На берегу реки, скорость течения которой равна $w$, в точке $A$ находится мальчик. Он может бежать по берегу со скоростью $\upsilon$ и плыть по реке со скоростью $u$ (относительно воды), причем $u < w$.
Определить, на каком расстоянии $x$ от точки $A$ находится та точка $C$ берега, откуда мальчик должен начать плыть, чтобы добраться до бакена $B$ за наименьшее время. Расстояние $BD$ от бакена до берега равно $h$, расстояние $AD$ равно $l$ (см. рис.).
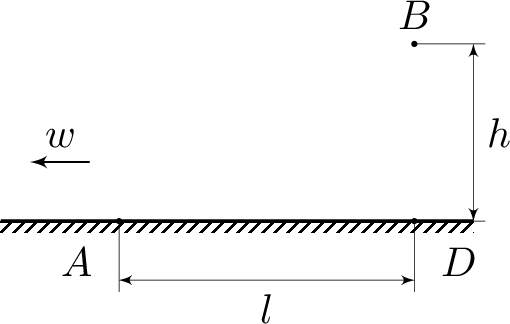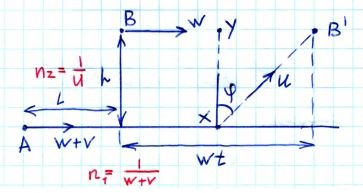
Решение: Сразу ясно, что $|AC| > L$, потому что при плавании мальчика сносит течением влево (из-за $w > u$), из этого следует, что он должен начать плыть правее точки $D$. Перейдем в систему отсчета (СО) течения.В новой СО мальчик бежит по берегу со скоростью $w+v$ и плывет со скоростью $u$. Точка $B$ «плывет» вправо со скоростью $w$.  Мальчик может доплыть до бакена за время $t$ тогда и только тогда, когда он за время $t$ может добраться до точки $B^{'}$, смещенной относительно точки $B$ на $wt$ вправо.Применим оптическую аналогию: закон Снелла и принцип Ферма. Кратчайший по времени путь от $A$ до $B^{'}$ представляет собой два отрезка — один по берегу, а другой по воде, причем отрезок по воде наклонен под углом $\varphi=\operatorname{arcsin}\frac{u}{w+v}$ к нормали.Соответствующие показатели преломления равны $\frac{1}{w+v}$ и $\frac{1}{u}$.$$|XY|=h.$$$$\cos\varphi=\sqrt{1-\sin^2\varphi}=\frac{\sqrt{(w+v)^2-u^2}}{w+v}.$$$$|YB^{'}|=h\operatorname{tg}\varphi=h\frac{\sin\varphi}{\cos\varphi}=\frac{hu}{\sqrt{(w+v)^2-u^2}}.$$$$|XB^{'}|=\frac{h}{\cos\varphi}=\frac{(w+v)h}{\sqrt{(w+v)^2-u^2}}.$$Время плавания $t_{пл}=\frac{|XB^{'}|}{u}=\frac{(w+v)h}{u\sqrt{(w+v)^2-u^2}}$ всегда одно и тоже для кратчайших путей.Обозначим $AX=y$. Тогда время бега $\frac{y}{w+v}$ и минимальное время пути от $A$ до $B^{'}$ равно$$\frac{y}{w+v}+\frac{(w+v)h}{u\sqrt{(w+v)^2-u^2}}=t_{\min}.$$Время, за которое точка $B$ доплывет до точки $B^{'}$, равно$$\frac{(y-l)+|YB^{'}|}{w}=\frac{hu}{w\sqrt{(w+v)^2-u^2}}+\frac{y-l}{w}=t.$$Нужно решить неравенство $t_{\min} \le t$.В случае минимального $t_{\min}$ неравенство превращается в равенство — это соответствует кратчайшему пути до бакена.$$\frac{y-l}{w}+\frac{hu}{w\sqrt{(w+v)^2-u^2}}=\frac{y}{w+v}+\frac{h(w+v)}{u\sqrt{(w+v)^2-u^2}}.$$$$y\left(\frac{1}{w}-\frac{1}{w+v}\right)=\frac{l}{w}+\frac{h}{\sqrt{(w+v)^2-u^2}}\left(\frac{w+v}{u}-\frac{u}{w}\right).$$$$y=\frac{(w+v)\cdot w}{v}\left(\frac{l}{w}+\frac{h}{\sqrt{(w+v)^2-u^2}}\cdot \frac{w^2+wv-u^2}{wu}\right).$$$$x=\frac{y}{w+v}\cdot v=l+\frac{h}{\sqrt{(w+v)^2-u^2}}\cdot \frac{w^2+wv-u^2}{u},$$где $w+v$ — время бега.
Ответ: $$x=l+\frac{h}{\sqrt{(w+v)^2-u^2}}\cdot \frac{w^2+wv-u^2}{u}.$$
Темы:
T, Механика, Кинематика, Всероссийские, Оптико-механическая аналогия